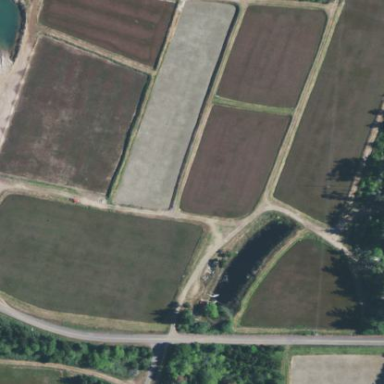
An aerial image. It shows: Farmland where cranberries are grown.